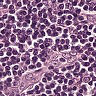
Metastatic tissue present: no